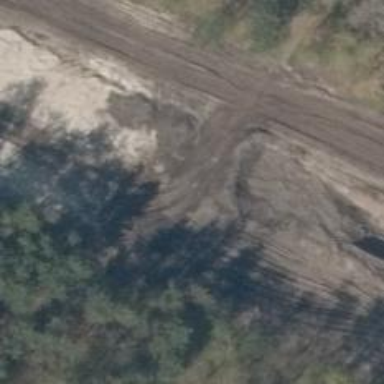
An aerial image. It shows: Track road with grade3 tracktype.